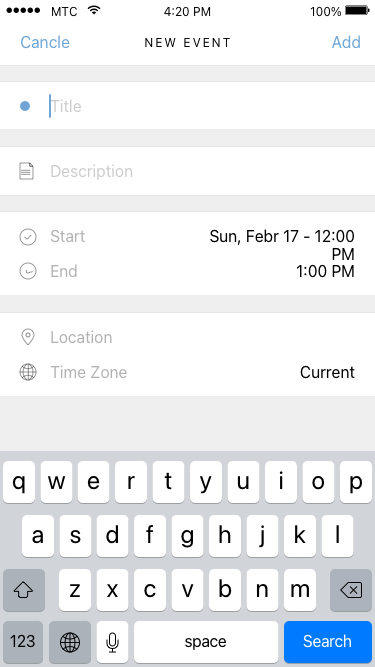
Text in this UI design:
Current
Time Zone
Location
1:00 PM
End
Sun, Febr 17 - 12:00 PM
Start
Description
Title